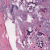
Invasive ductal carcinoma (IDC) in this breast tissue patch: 1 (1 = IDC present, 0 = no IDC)